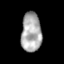
Tissue: skin
Cell type: Epithelial cells
Senescence score: 0.287
Nuclear area (px): 776
Mean DAPI intensity: 171.106